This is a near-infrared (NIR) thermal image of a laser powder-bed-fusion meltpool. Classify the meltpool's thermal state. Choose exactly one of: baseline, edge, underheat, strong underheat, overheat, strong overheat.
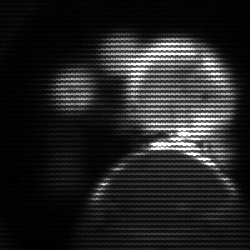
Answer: edge